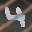
Label: 4